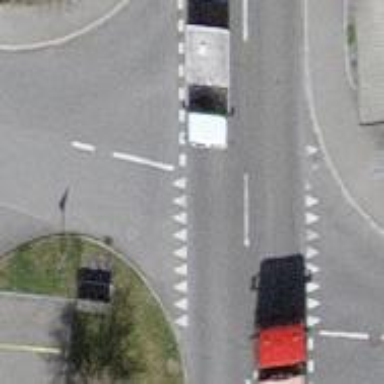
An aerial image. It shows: Road with "give way" sign.